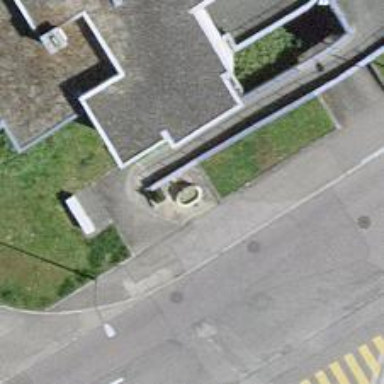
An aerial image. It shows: Beautiful fountain.